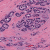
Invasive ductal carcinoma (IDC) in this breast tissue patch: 0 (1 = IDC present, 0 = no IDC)